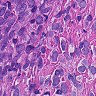
Metastatic tissue present: yes